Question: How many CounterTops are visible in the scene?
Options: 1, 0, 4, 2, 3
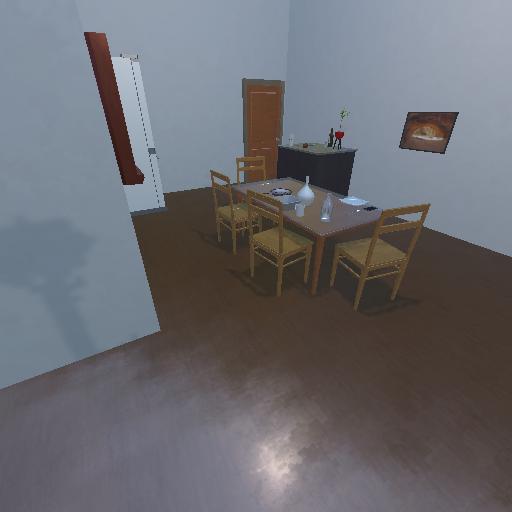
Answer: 1